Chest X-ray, PA view. Patient: 51 years old, sex F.
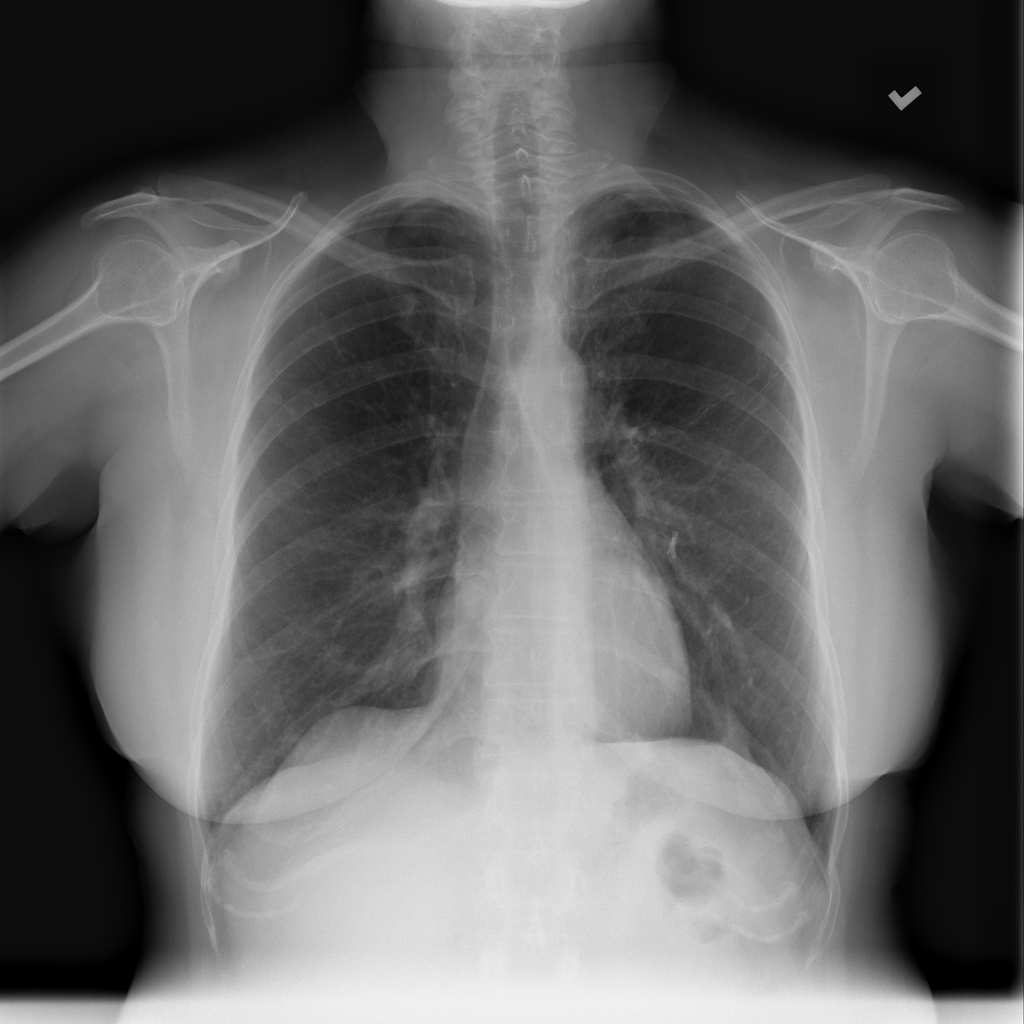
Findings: No Finding